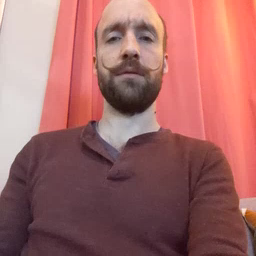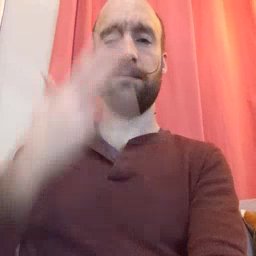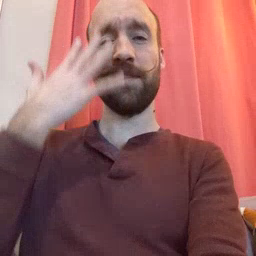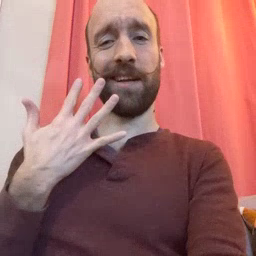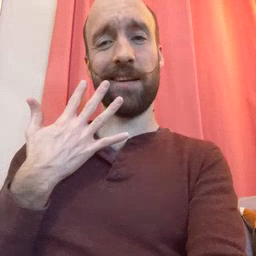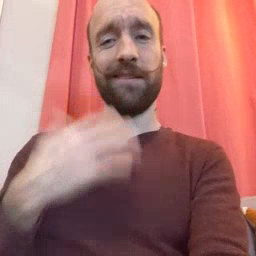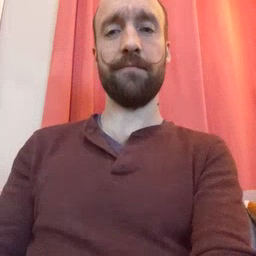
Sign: sad